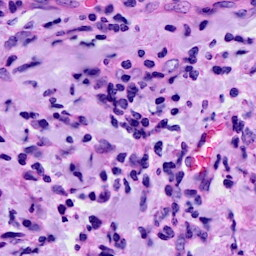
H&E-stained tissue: Breast